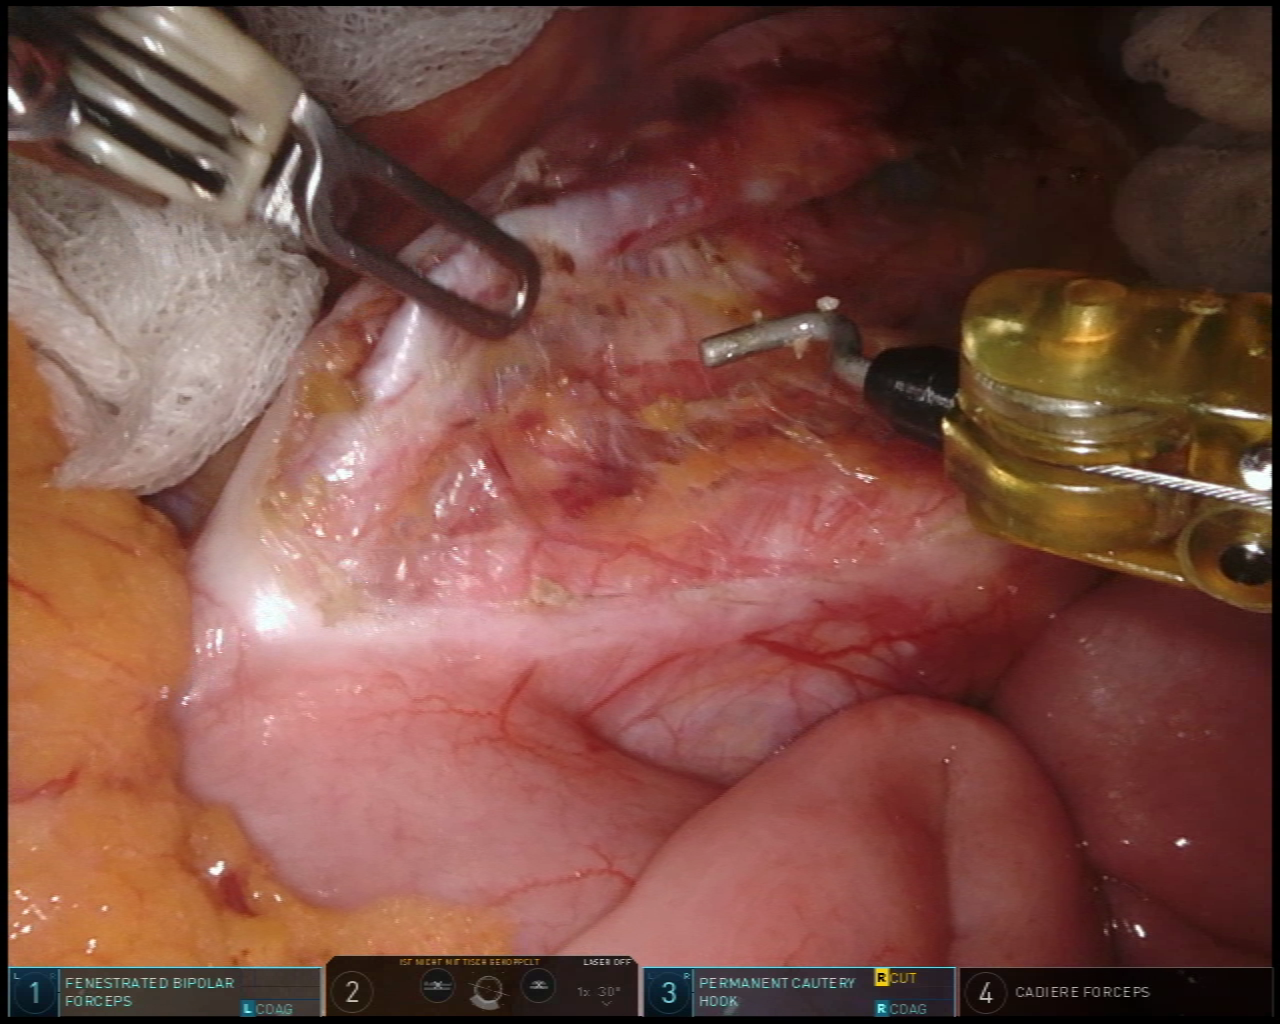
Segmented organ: inferior_mesenteric_artery
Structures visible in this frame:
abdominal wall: no
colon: no
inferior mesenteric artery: yes
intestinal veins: no
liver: no
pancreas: no
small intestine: yes
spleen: no
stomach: no
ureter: no
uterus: no
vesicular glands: no